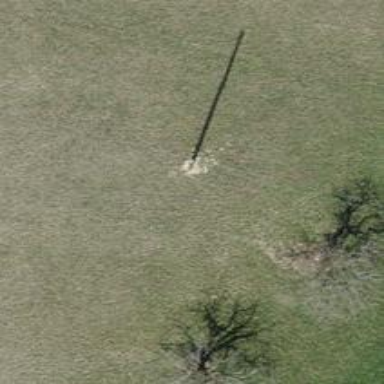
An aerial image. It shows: Minor power line.